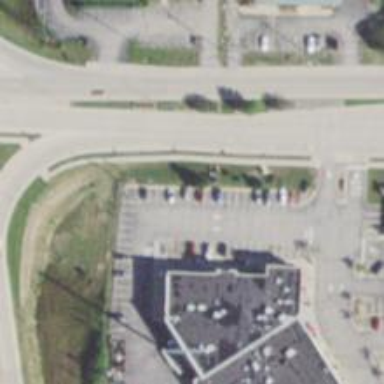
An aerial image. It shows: Secondary road with separate sidewalks.